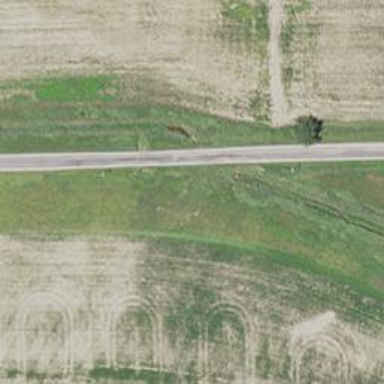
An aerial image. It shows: Unclassified road.